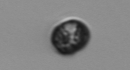
Label: Dinophyceae